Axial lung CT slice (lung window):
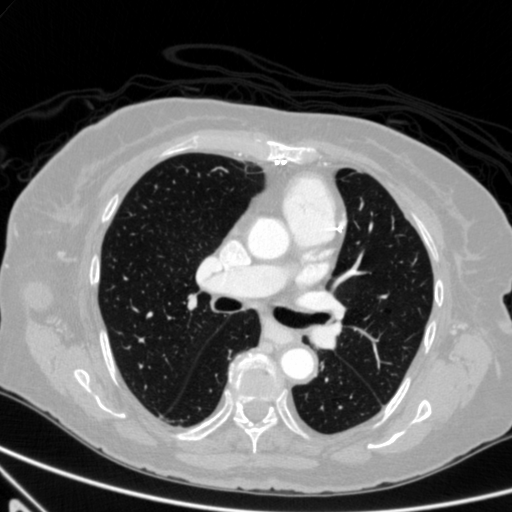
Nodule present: no